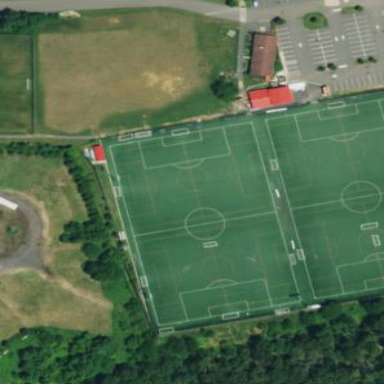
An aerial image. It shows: Soccer pitch for leisureland activities.